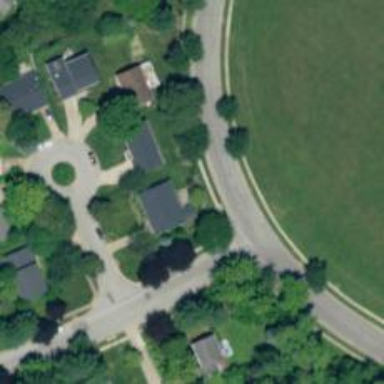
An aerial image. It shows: Residential area within neighborhood.